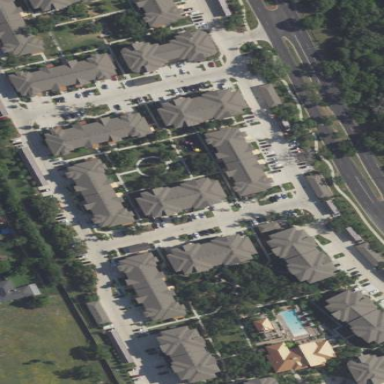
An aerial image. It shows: Residential area with apartments.